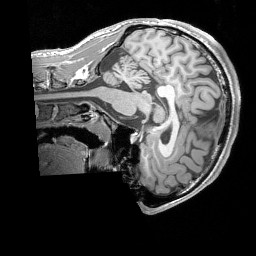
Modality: T1w
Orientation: sagittal
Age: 26
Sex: male
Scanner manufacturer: siemens
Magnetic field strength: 3 T
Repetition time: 1.5 s
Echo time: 0.00291 s